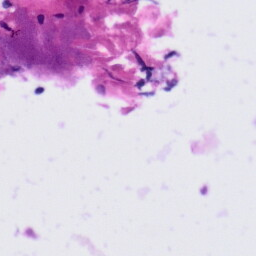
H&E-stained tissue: Tonsil